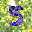
Label: 5